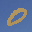
Label: 0